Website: slack
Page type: stored-credit-cards
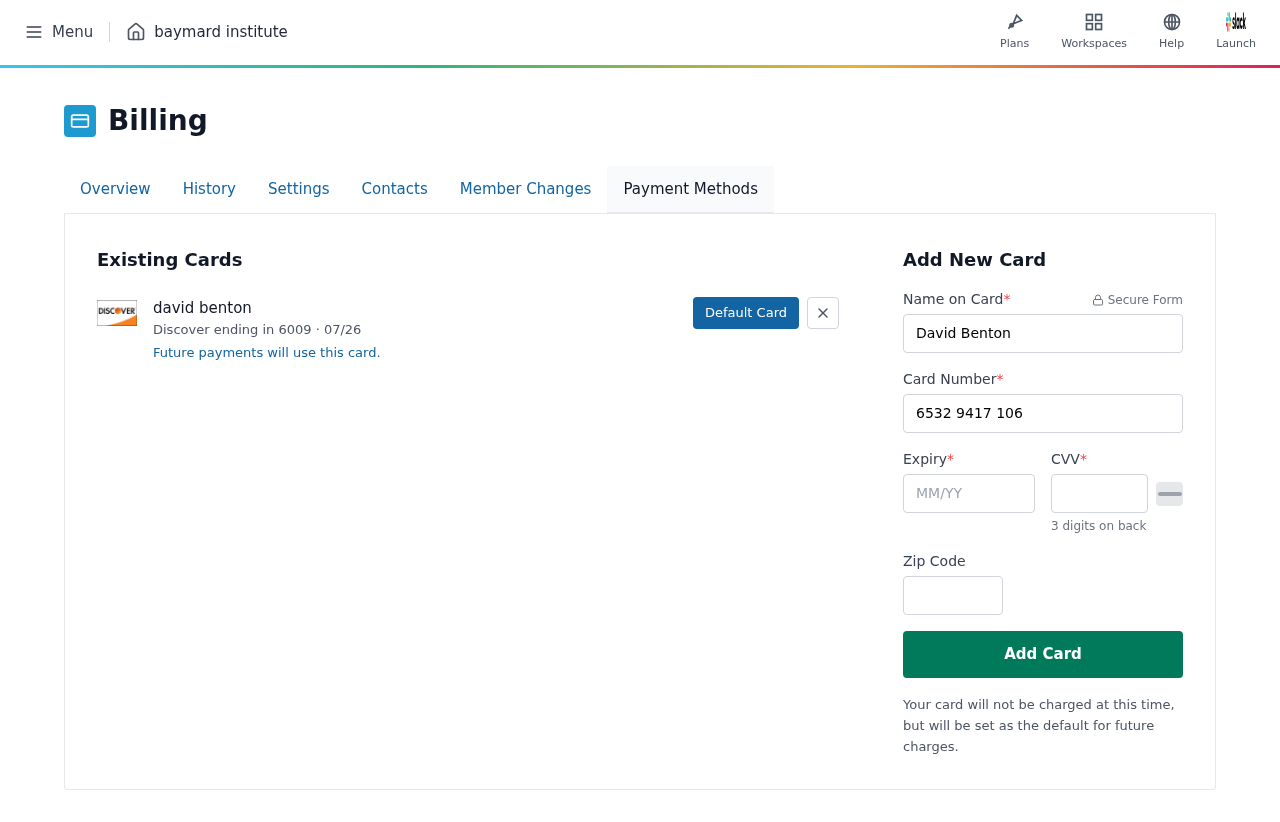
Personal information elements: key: PII_CARD_CVV
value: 210
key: PII_CARD_EXPIRY
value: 07/26
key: PII_CARD_EXPIRY_MONTH
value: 07
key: PII_CARD_EXPIRY_YEAR
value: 26
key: PII_CARD_LAST4
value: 6009
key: PII_CARD_NUMBER
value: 6532 9417 1065 6009
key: PII_CARD_TYPE
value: Discover
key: PII_FULLNAME
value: david benton
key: PII_FULLNAME
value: David Benton
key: PII_POSTCODE
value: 69481